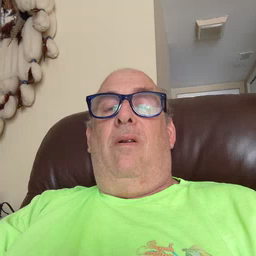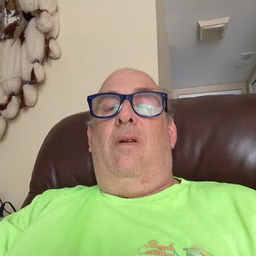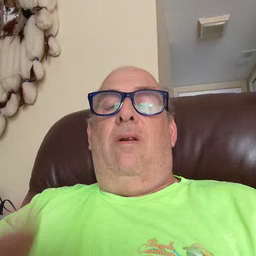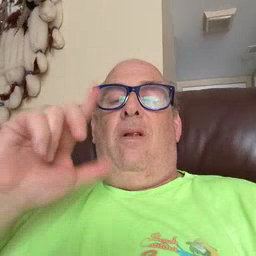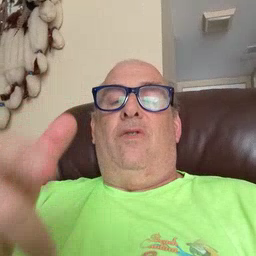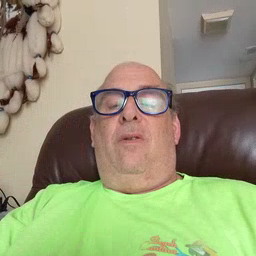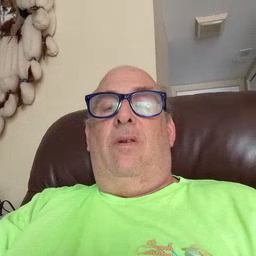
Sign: later